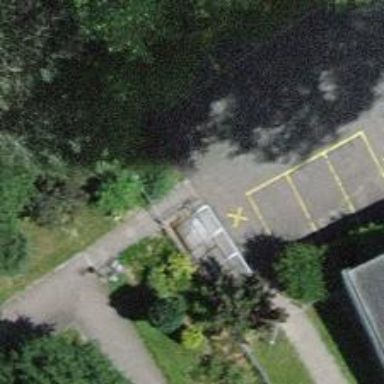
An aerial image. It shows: Set of steps on the road.